Field crop: maize
Growth stage: 2
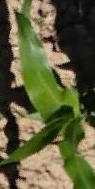
Species: maize